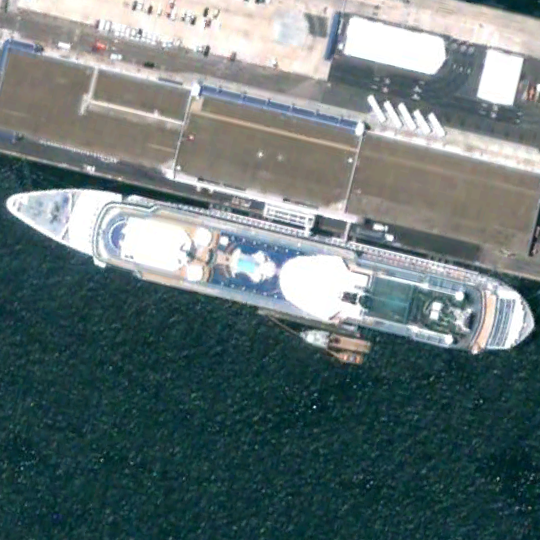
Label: civil